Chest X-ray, PA view. Patient: 57 years old, sex F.
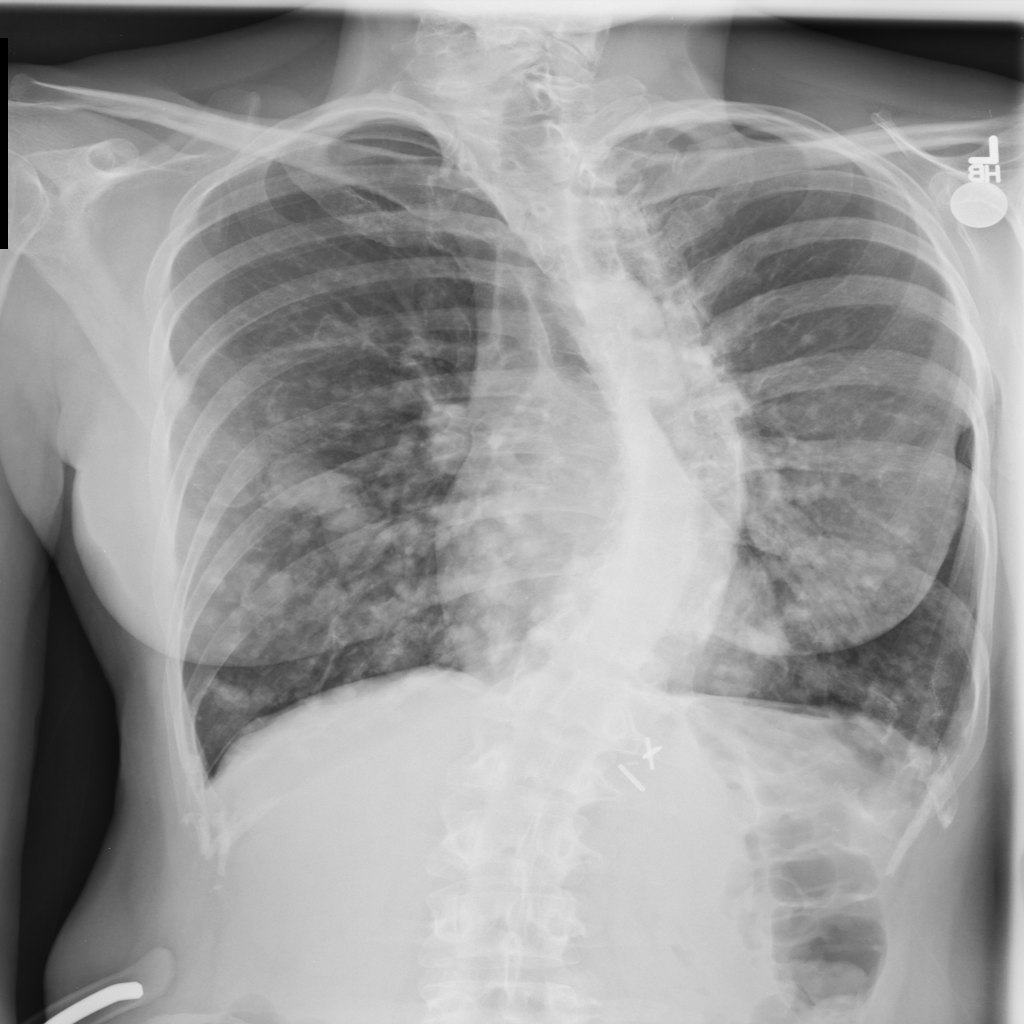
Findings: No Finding